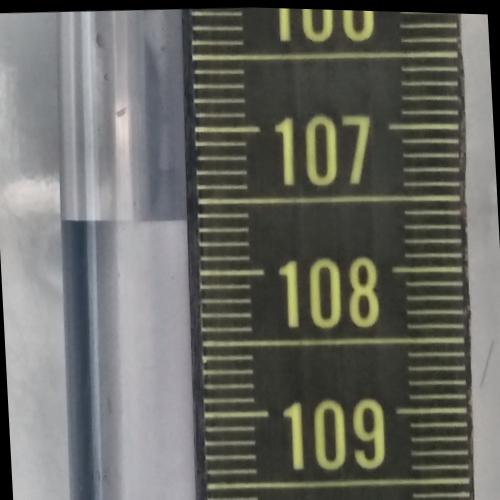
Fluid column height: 107.6 cm